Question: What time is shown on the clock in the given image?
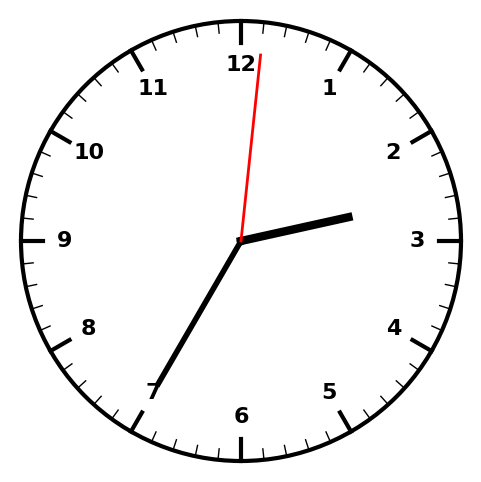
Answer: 02:35:01